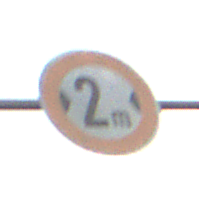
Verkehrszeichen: TatsaechlicheBreite2
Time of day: SunriseSunset
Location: Outdoor (Nature)
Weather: PartlyCloudy
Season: NotSpecified
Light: Natural